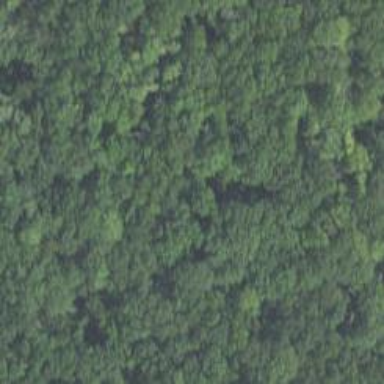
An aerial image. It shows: Woodland consisting mainly of needle-leaved trees.